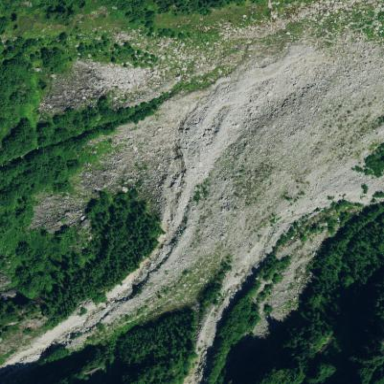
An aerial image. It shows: Scree landscape.